Question: I am wondering if I can have 'print()' outputs such as

in a terminal and/or an IPython/Jupyter Notebook. I want to develop a library working with toleranced dimensions and these types of pretty-printed outputs will come quite handy during development and testing.
What I know so far:
- '
''''print("some textsome other text
bingo", end="")''bingotexsome other text'- 'print('1.23+4.56')''print('1.23-7.89')''*'''<URL>
what I don't know
- - -
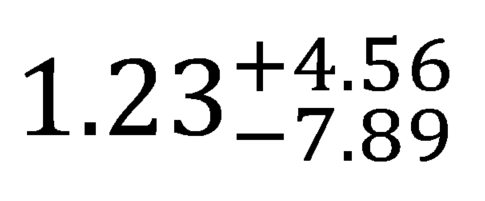
Answer: In Jupyter Notebook/Lab this should work:
'''
from IPython.display import Math
Math(r"1.23^{+4.56}_{-7.89}")
'''
For convenience, you can package it in a class:
'''
from IPython.display import Math
class PPrint:
def __init__(self, base, sub, sup):
self.base = base
self.sub = sub
self.sup = sup
def _ipython_display_(self):
display(Math(f"{{{self.base}}}^{{{self.sub}}}_{{{self.sup}}}"))
'''
Then you can create an instance e.g.:
'''
x = PPrint("1.23", "+4.56", "-7.89")
'''
and if you execute in a notebook either 'x' or 'display(x)', it should appear as in your example.